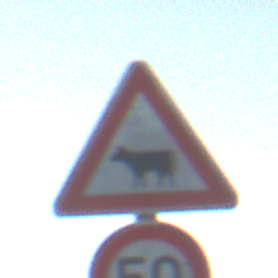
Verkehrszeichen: ViehtriebRechts
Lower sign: Geschwindigkeit50
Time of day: SunriseSunset
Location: Outdoor (Nature)
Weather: Clear
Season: NotSpecified
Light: Natural